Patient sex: F
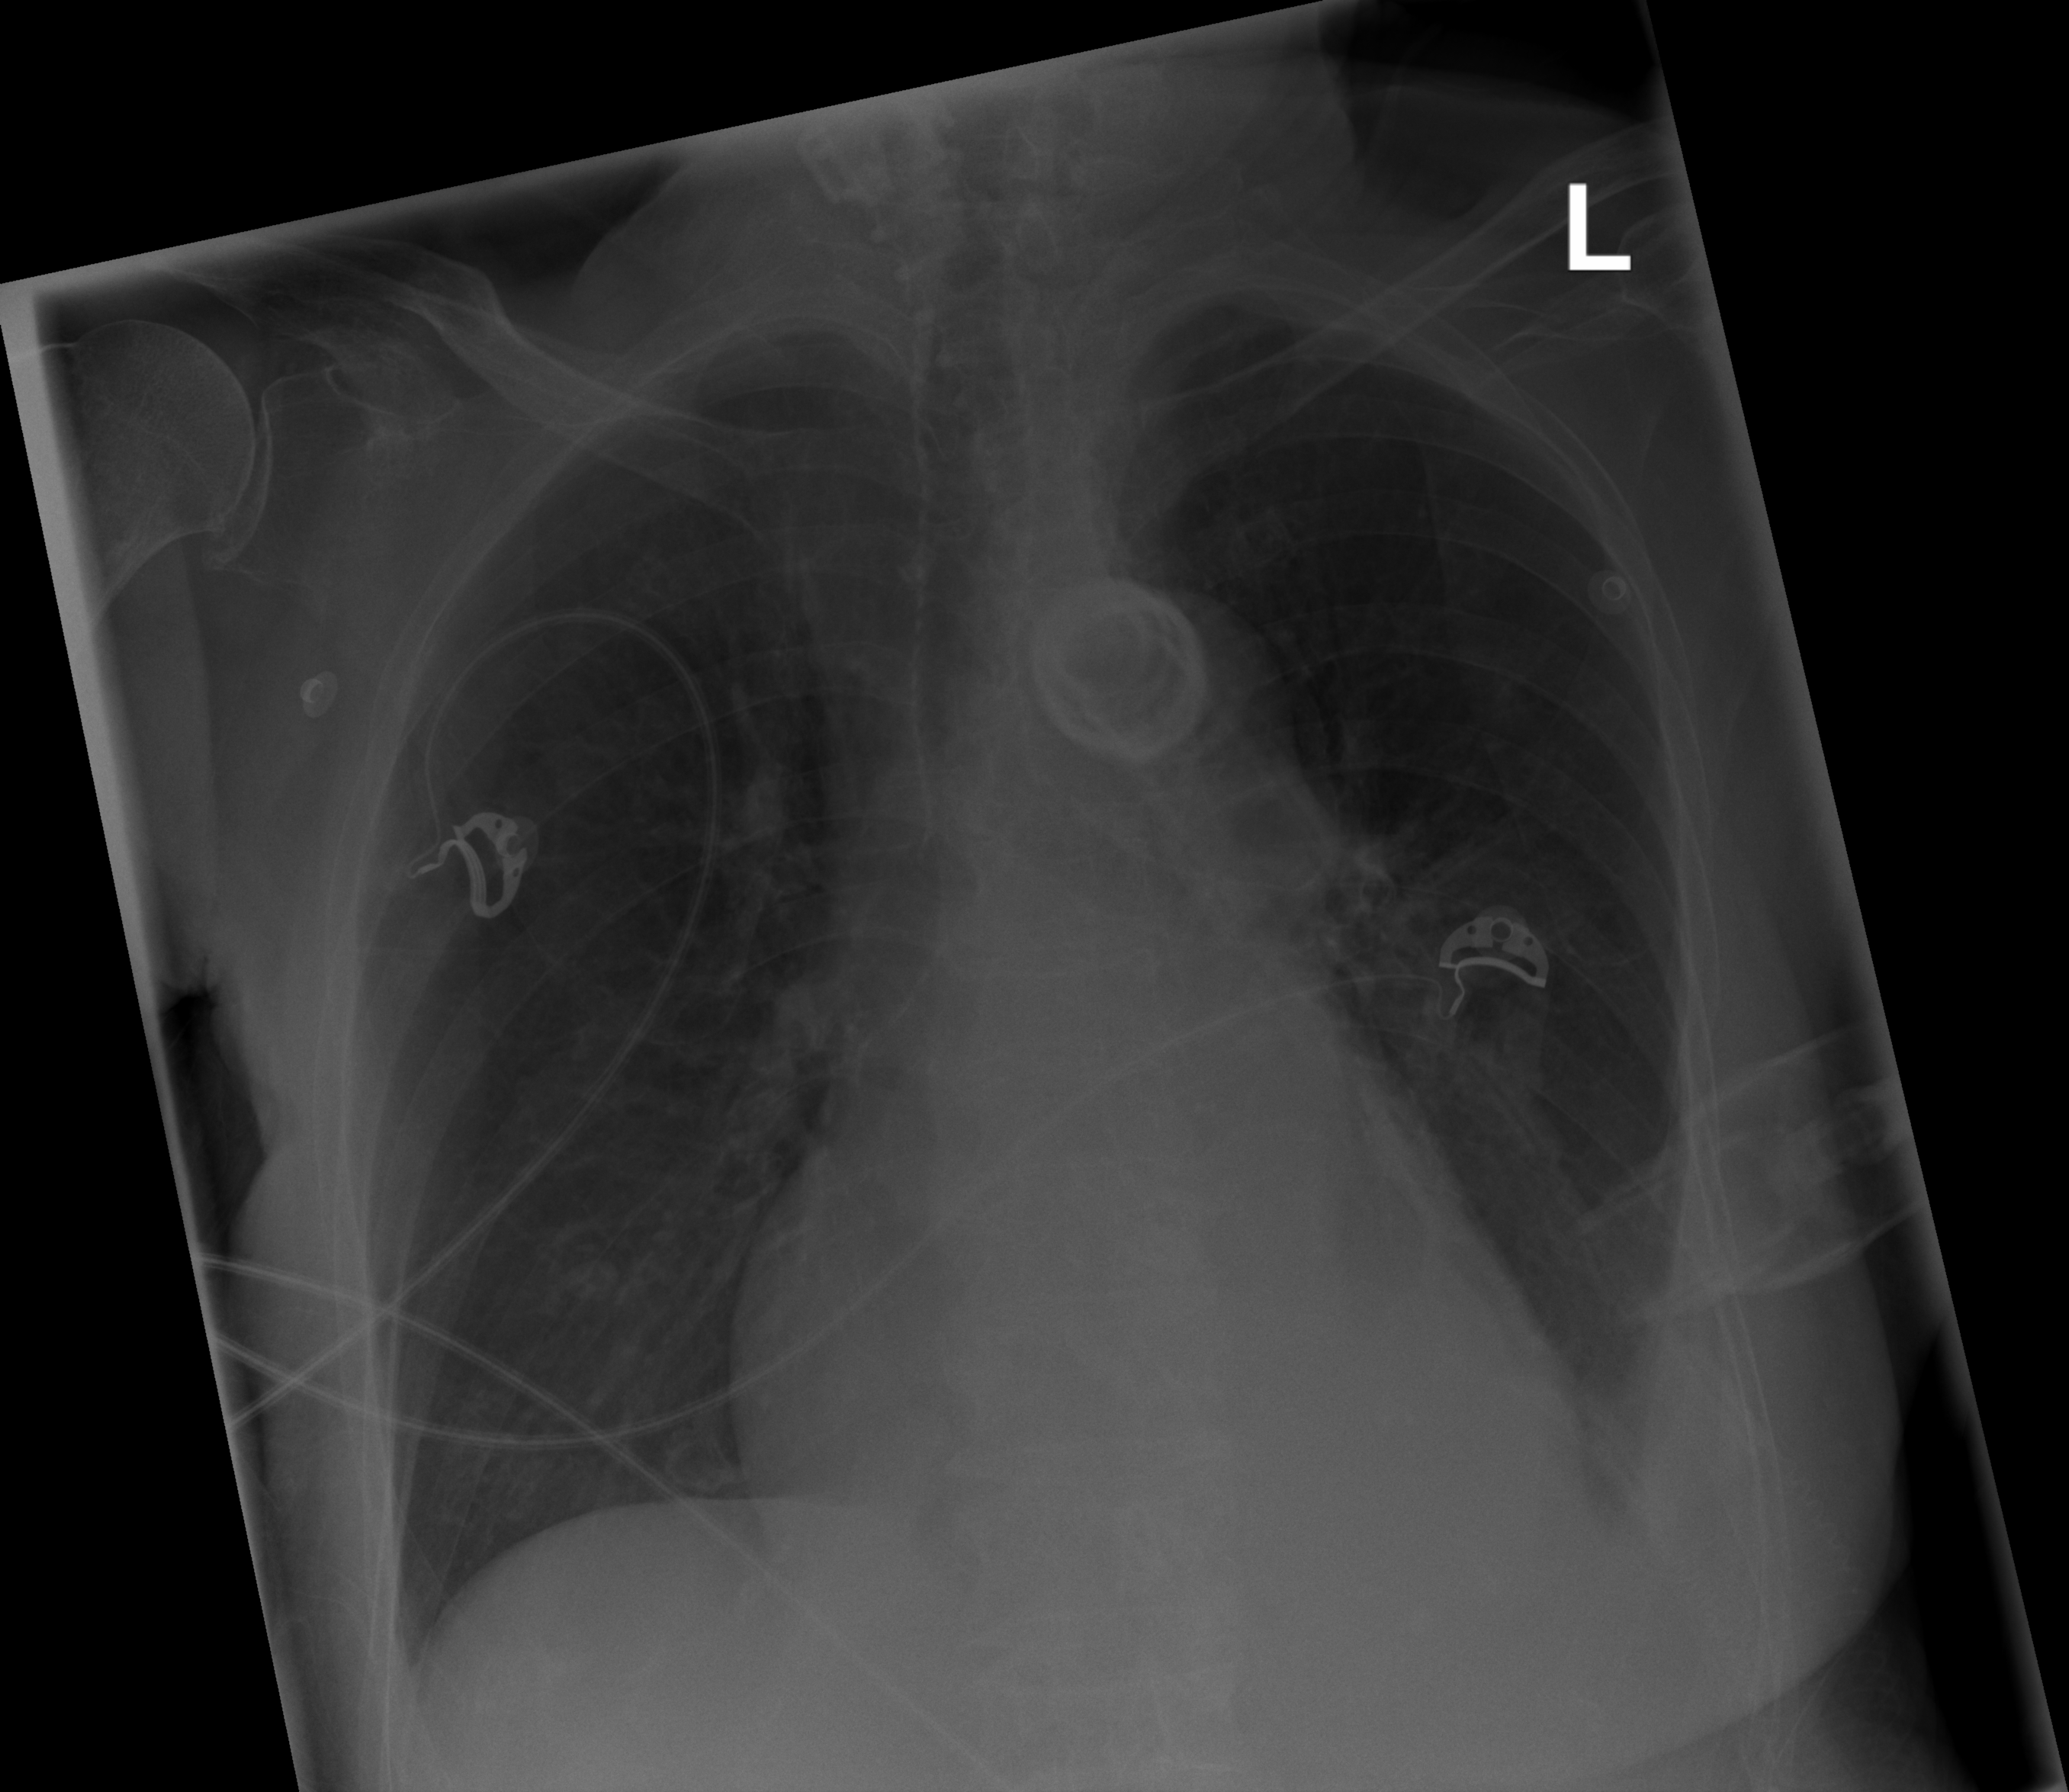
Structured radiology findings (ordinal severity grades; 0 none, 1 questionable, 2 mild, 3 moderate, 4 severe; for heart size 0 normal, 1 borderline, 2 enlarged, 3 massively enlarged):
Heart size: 2
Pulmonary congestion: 0
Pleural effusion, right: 0
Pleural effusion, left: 2
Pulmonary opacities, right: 0
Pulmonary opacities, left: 0
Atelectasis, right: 0
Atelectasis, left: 0